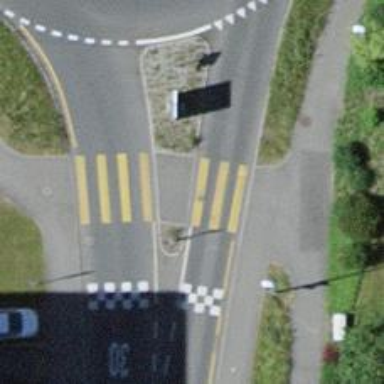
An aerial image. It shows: Kerb serving as barrier.